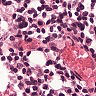
Metastatic tissue present: no